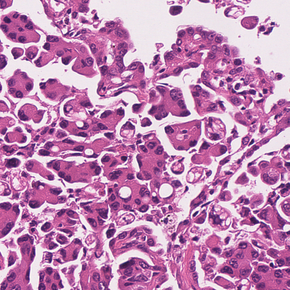
Tumor epithelial tissue: yes
Tumor-associated stroma tissue: no
Normal tissue: no